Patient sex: F
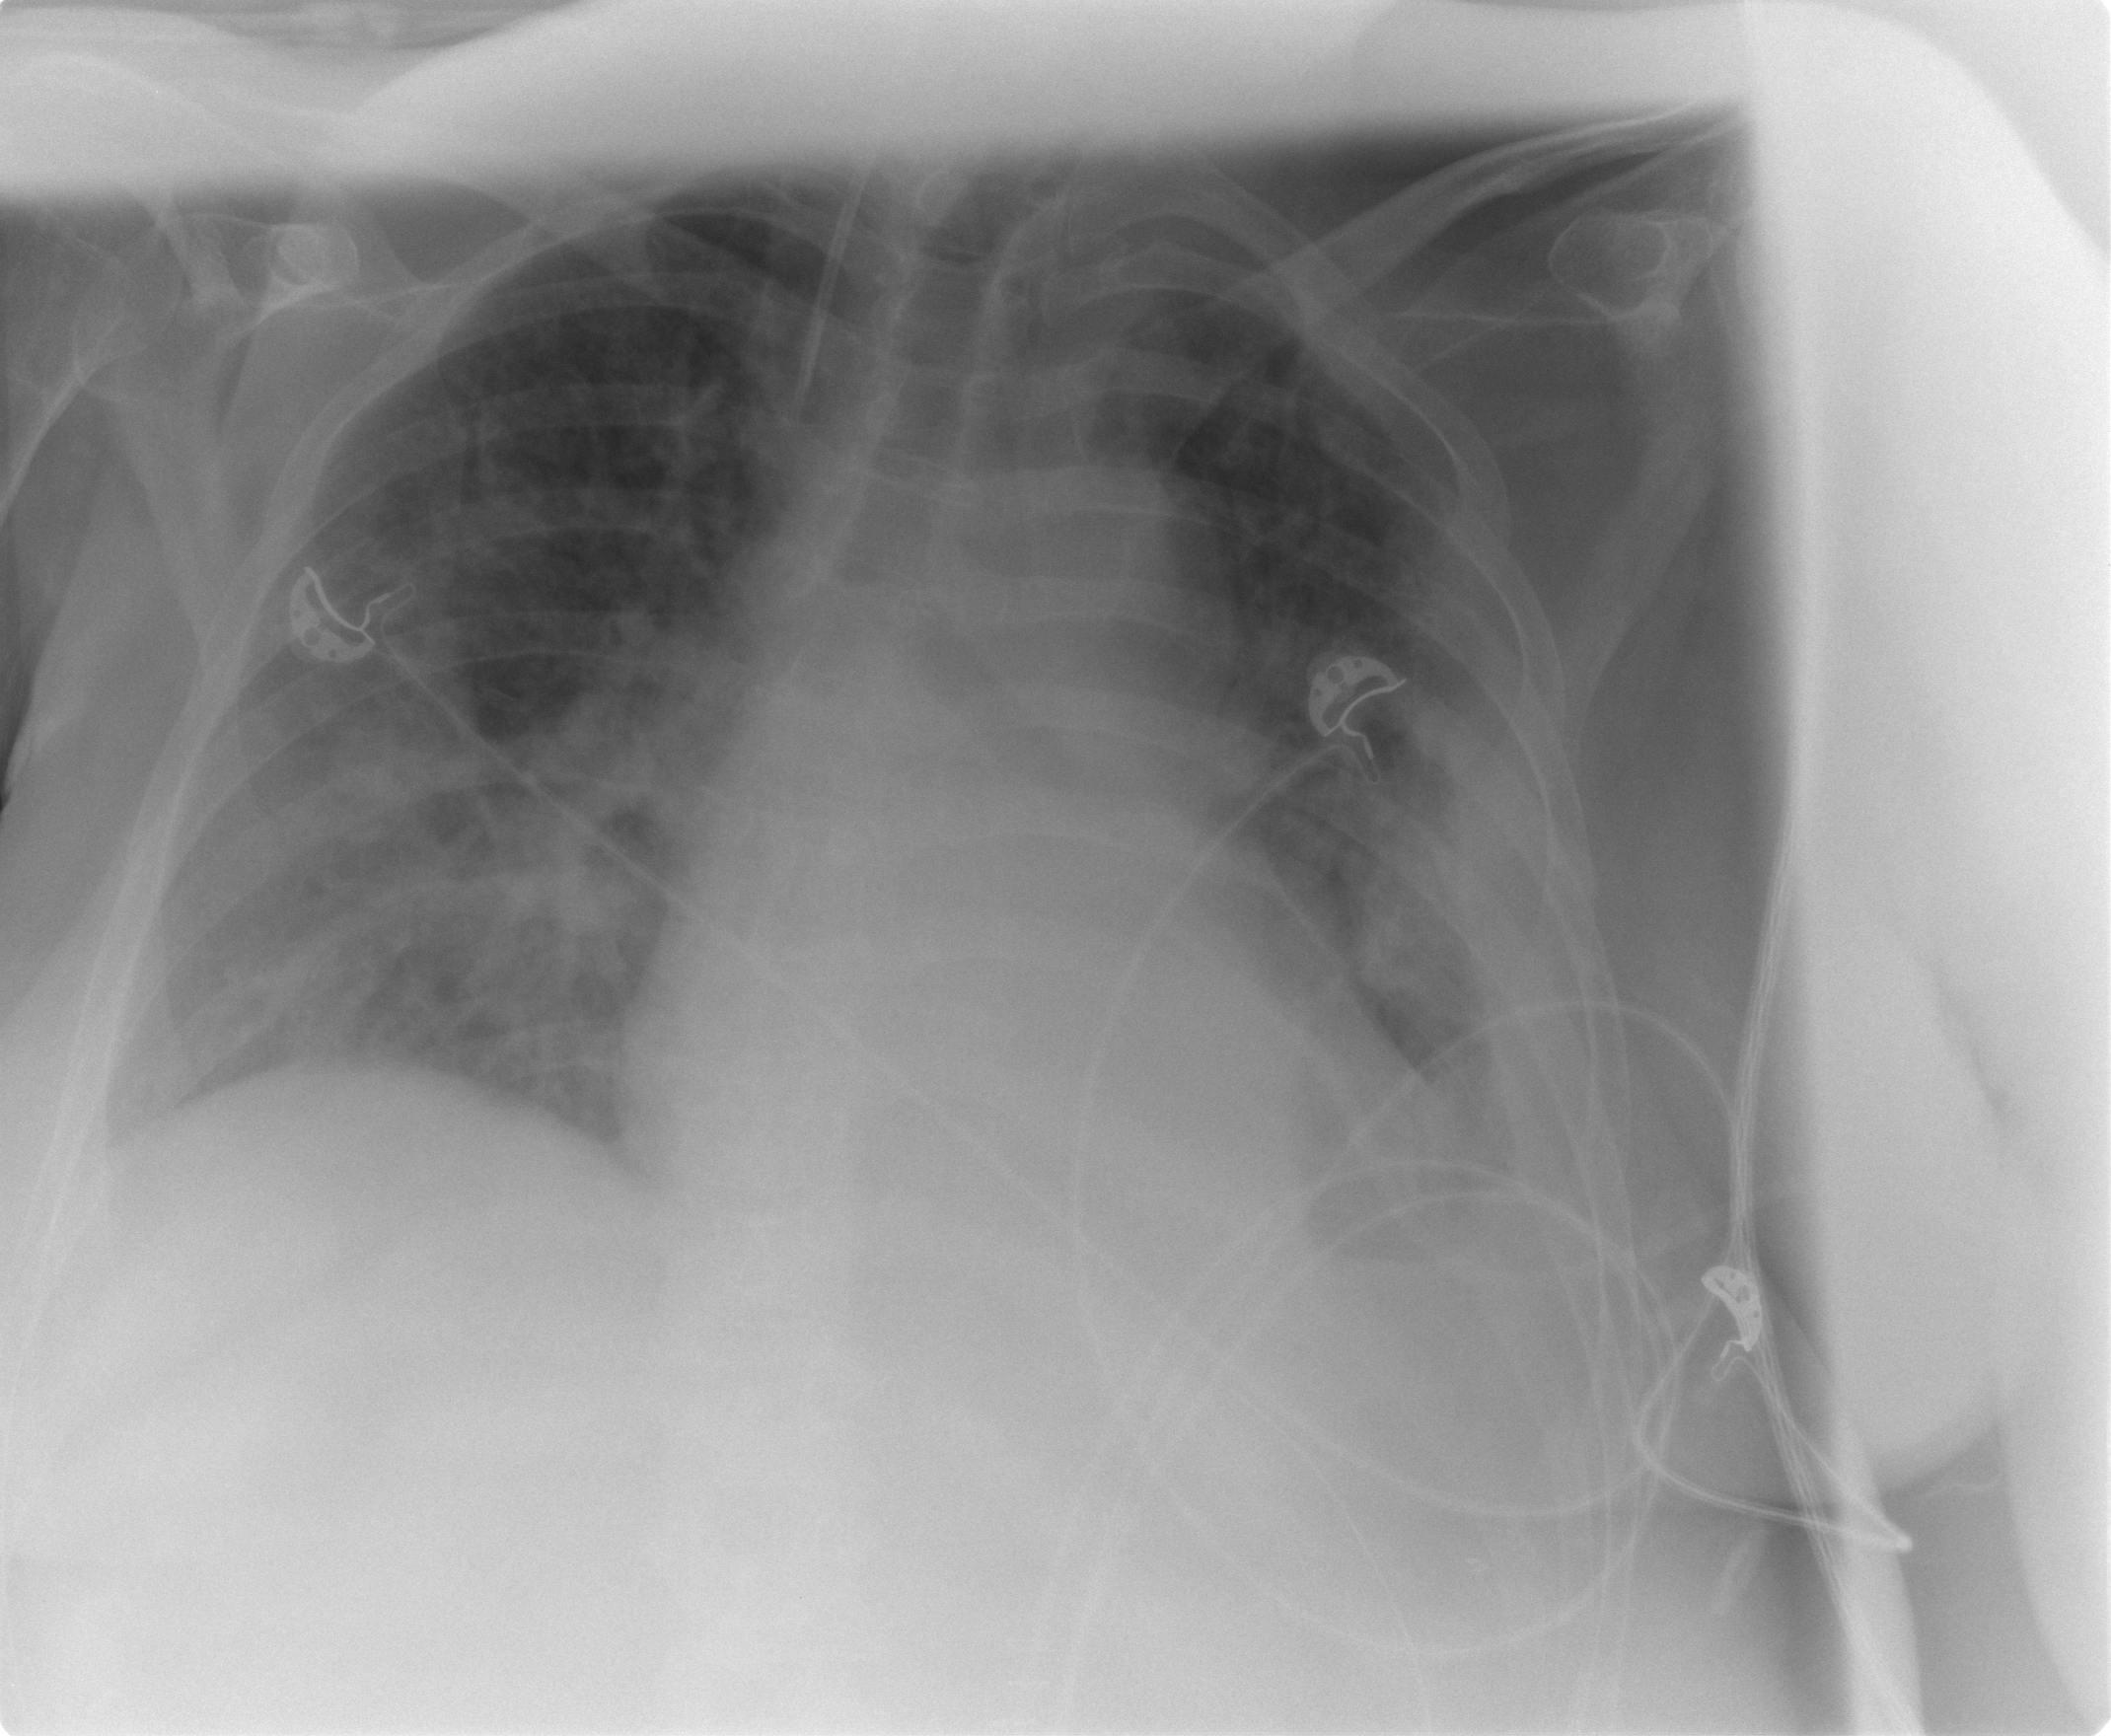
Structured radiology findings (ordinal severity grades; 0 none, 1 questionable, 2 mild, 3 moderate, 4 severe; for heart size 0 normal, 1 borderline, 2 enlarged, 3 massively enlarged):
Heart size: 1
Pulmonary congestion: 2
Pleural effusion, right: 0
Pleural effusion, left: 3
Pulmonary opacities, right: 1
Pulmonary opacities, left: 0
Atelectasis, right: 0
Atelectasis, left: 2